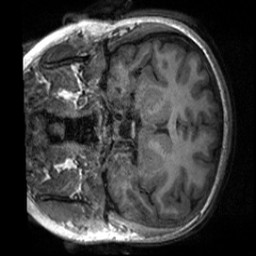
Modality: T1w
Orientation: coronal
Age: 21
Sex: female
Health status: healthy
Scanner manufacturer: siemens
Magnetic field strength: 3 T
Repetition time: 2 s
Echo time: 0.00232 s